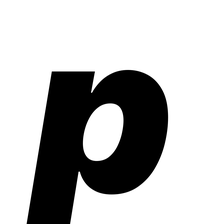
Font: Inter-Italic_Black_Italic